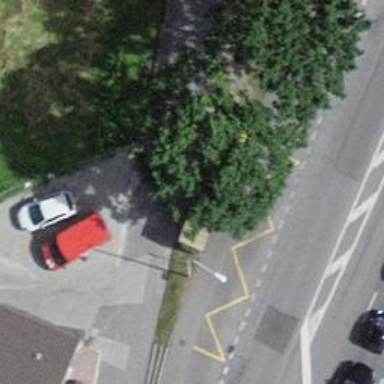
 serving as platform for public transportation."